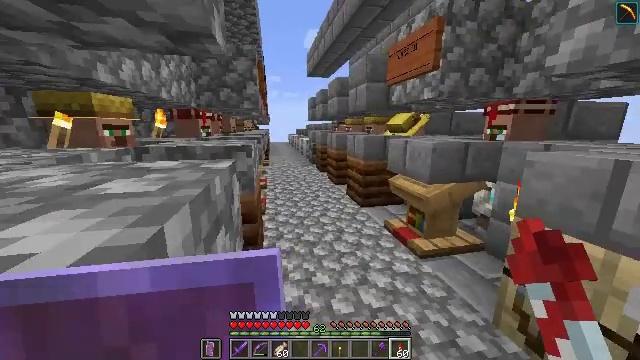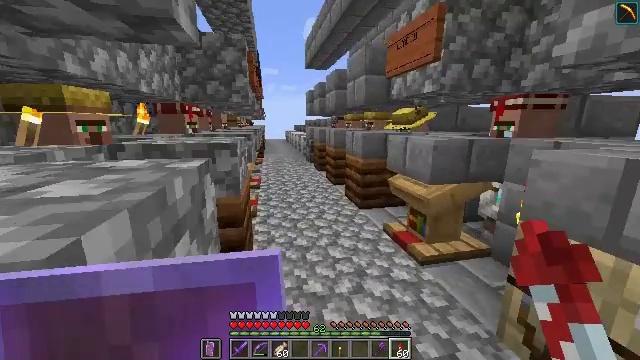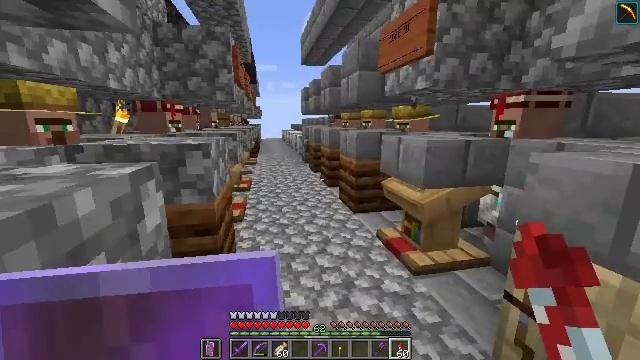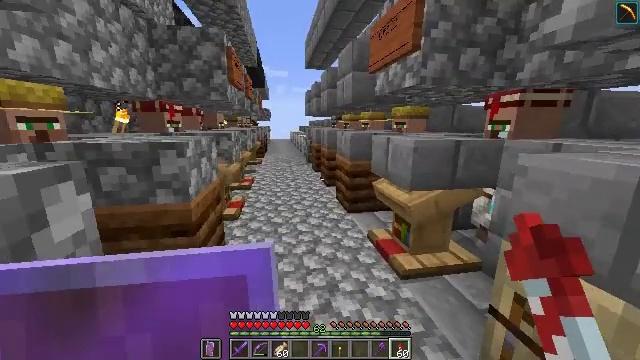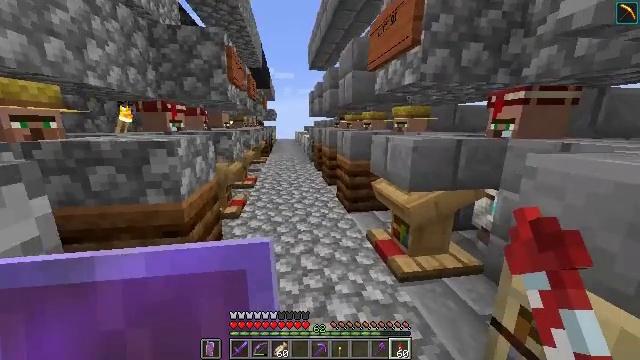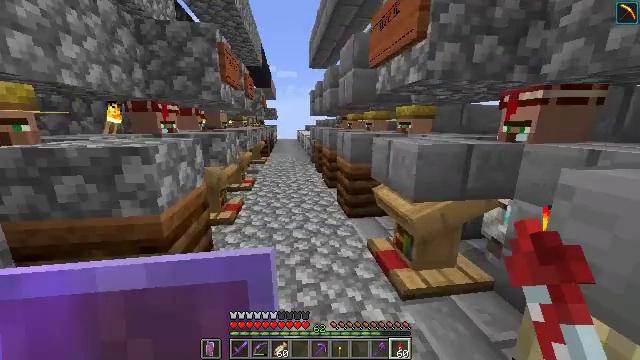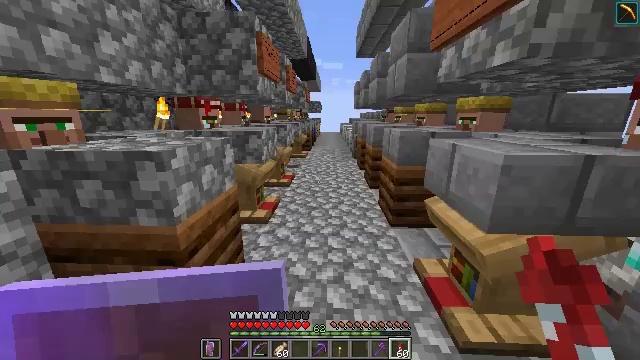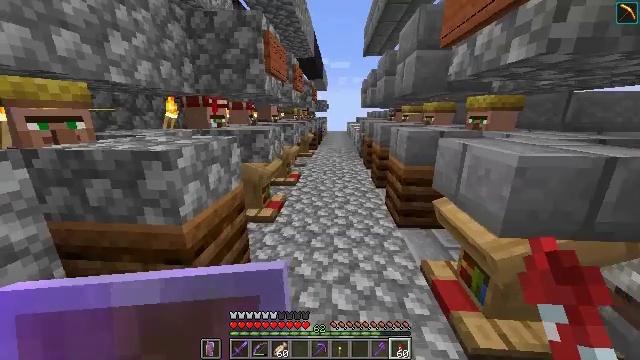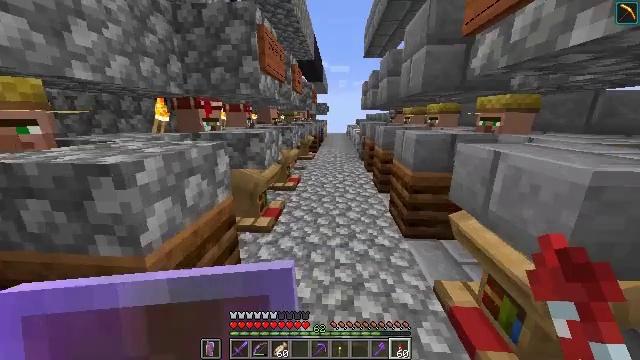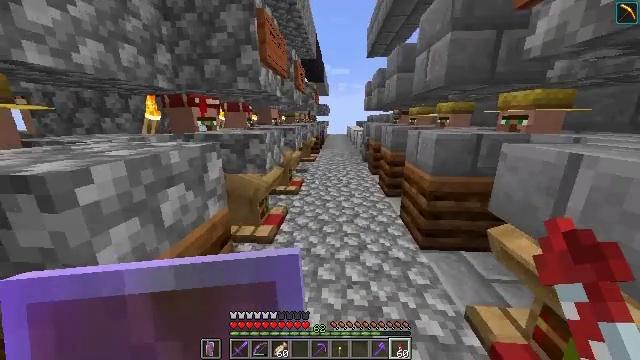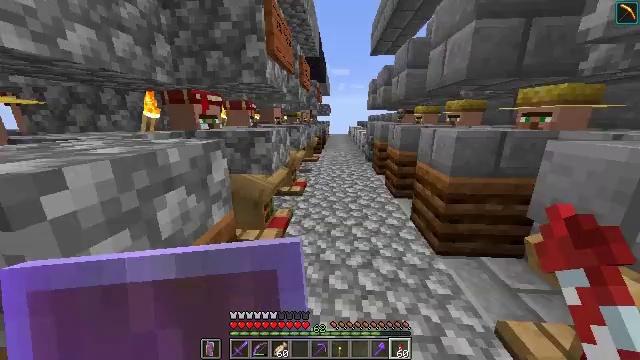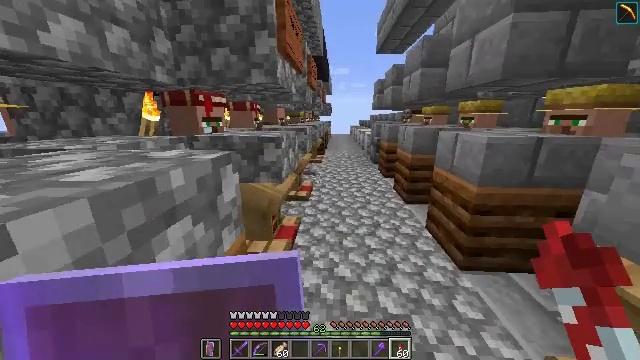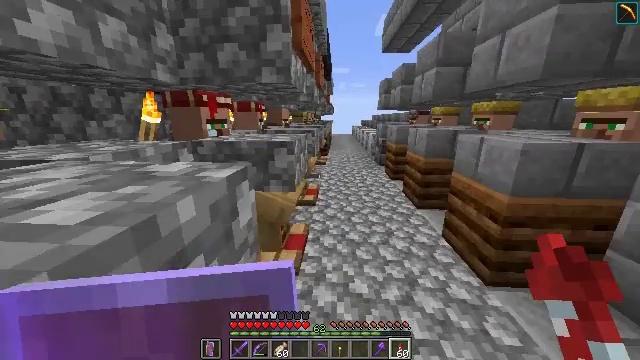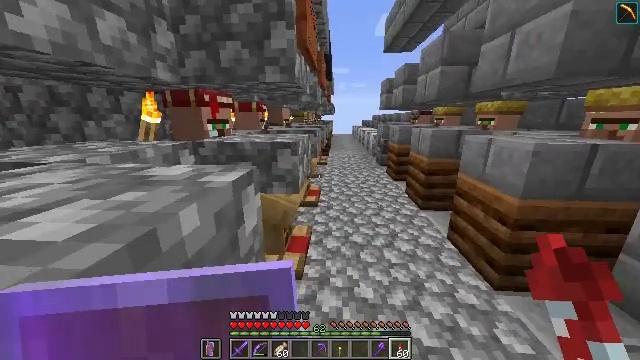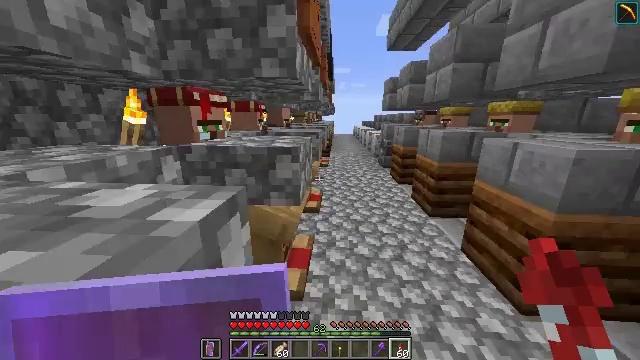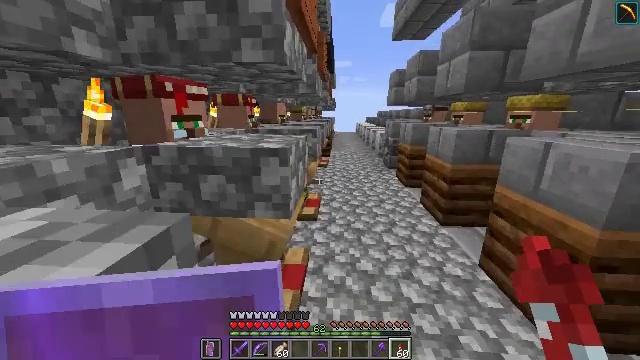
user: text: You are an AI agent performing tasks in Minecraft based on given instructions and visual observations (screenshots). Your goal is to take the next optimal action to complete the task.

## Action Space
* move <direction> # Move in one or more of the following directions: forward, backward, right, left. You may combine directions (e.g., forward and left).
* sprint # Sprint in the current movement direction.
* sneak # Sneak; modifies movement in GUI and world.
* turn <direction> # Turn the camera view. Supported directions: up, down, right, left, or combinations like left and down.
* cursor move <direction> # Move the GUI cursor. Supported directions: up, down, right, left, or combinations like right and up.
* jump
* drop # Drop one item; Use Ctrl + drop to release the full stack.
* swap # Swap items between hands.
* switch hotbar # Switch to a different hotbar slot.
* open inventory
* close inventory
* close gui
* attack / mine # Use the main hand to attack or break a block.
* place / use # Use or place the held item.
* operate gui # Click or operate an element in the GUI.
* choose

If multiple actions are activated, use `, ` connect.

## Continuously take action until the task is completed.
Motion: motion action
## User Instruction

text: Gather the blast furnace into your inventory.
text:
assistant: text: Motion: move forward and move right, sprint
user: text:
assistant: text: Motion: move forward and move right, sprint
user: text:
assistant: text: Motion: move forward and move right, sprint, turn left
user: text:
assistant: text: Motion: move forward, sprint, turn left
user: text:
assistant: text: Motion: move forward, sprint
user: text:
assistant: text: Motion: move forward, sprint, turn left and down
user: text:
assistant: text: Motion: move forward, sprint, turn left
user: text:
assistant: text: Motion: move forward, sprint
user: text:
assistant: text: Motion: move forward and move left, sprint
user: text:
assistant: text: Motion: move forward and move left, sprint
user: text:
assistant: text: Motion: move forward and move left, sprint
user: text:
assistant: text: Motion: move forward and move left, sprint
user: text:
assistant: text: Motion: move forward and move left, sprint
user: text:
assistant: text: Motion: move forward and move left, sprint
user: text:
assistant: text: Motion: move forward, sprint
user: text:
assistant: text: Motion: move forward, sprint
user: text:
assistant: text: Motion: move forward and move right, sprint, turn right
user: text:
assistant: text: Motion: move forward and move right, sprint, turn right
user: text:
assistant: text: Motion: move forward and move right, sprint, turn right
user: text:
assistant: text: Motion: move forward and move right, sprint
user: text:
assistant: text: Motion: move forward, sprint
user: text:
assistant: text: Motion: move forward, sprint, turn left
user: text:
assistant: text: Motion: move forward, sprint, turn left
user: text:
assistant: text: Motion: move forward, sprint, turn left
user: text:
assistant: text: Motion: move forward, sprint, turn left
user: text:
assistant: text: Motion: move forward, sprint, turn left
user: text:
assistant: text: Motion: move forward, sprint, turn left
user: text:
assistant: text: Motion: move forward and move left, sprint
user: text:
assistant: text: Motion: move forward and move left, sprint
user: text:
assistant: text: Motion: move forward and move left, sprint